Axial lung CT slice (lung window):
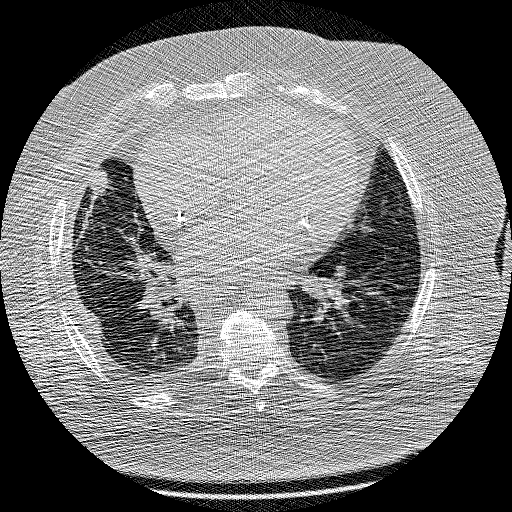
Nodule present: no